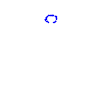
Particle: kaon